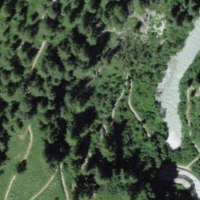
EUNIS habitat code: 31
Species observed at this site:
Ranunculus platanifolius
Laserpitium latifolium
Dryas octopetala
Vanessa atalanta
Phyteuma orbiculare